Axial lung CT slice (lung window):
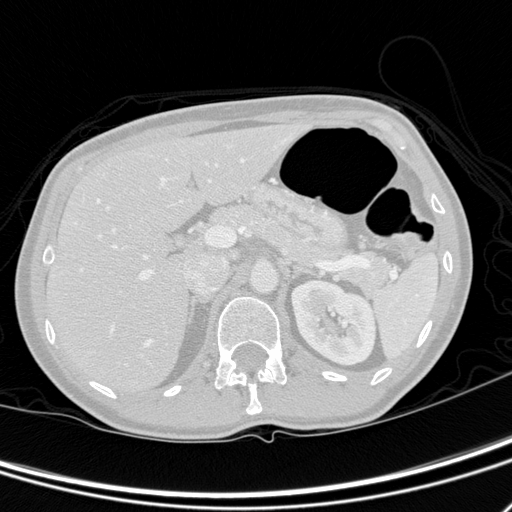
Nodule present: no